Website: crate-barrel
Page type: payment
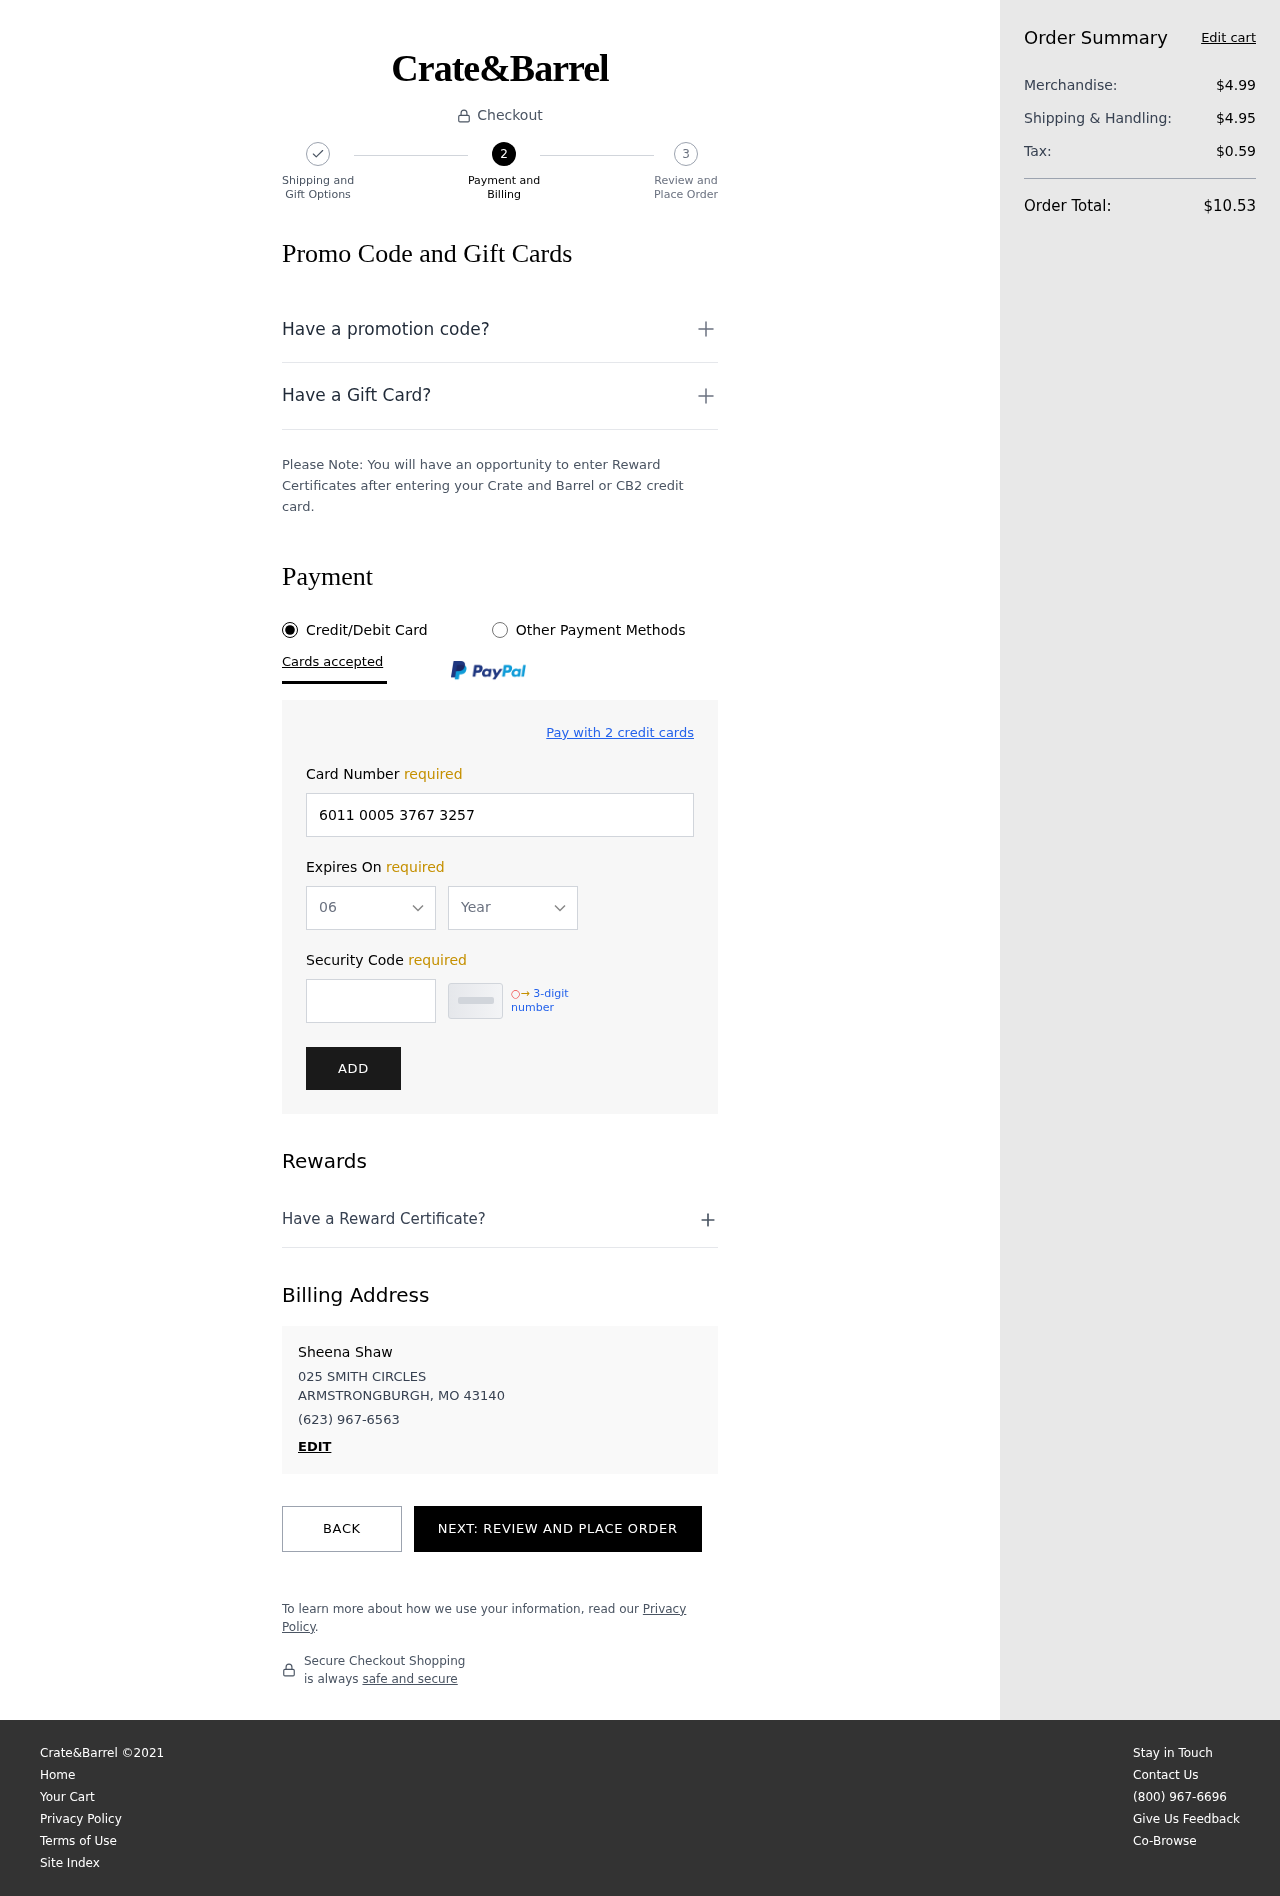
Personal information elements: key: PII_CARD_EXPIRY_MONTH
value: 06
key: PII_CARD_EXPIRY_YEAR
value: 27
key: PII_CITY_STATE_ZIP
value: ARMSTRONGBURGH, MO 43140
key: PII_FULLNAME
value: Sheena Shaw
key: PII_PHONE
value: (623) 967-6563
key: PII_STREET
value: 025 SMITH CIRCLES
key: PII_CARD_NUMBER
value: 6011 0005 3767 3257
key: PII_CARD_CVV
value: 303
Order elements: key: ORDER_SUBTOTAL
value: $4.99
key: ORDER_SHIPPING_COST
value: $4.95
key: ORDER_TAX
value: $0.59
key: ORDER_TOTAL
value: $10.53